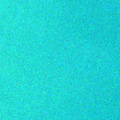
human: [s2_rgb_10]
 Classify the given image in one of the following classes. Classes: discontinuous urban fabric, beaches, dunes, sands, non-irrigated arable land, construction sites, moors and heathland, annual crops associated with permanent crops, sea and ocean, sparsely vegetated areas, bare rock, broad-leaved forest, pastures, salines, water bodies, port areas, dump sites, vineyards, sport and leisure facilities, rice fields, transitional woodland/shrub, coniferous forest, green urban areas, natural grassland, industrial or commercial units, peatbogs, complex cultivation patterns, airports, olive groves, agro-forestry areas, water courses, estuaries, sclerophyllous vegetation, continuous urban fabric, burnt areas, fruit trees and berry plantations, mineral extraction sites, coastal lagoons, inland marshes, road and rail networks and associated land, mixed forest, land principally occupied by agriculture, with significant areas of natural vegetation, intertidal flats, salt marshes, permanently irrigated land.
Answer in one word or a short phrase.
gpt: sea and ocean